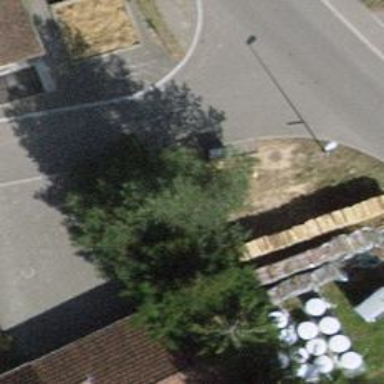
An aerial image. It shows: Urban tree adds touch of nature to the surroundings.